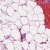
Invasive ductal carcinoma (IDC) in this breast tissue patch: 0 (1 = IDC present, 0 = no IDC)